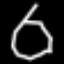
Label: octagon